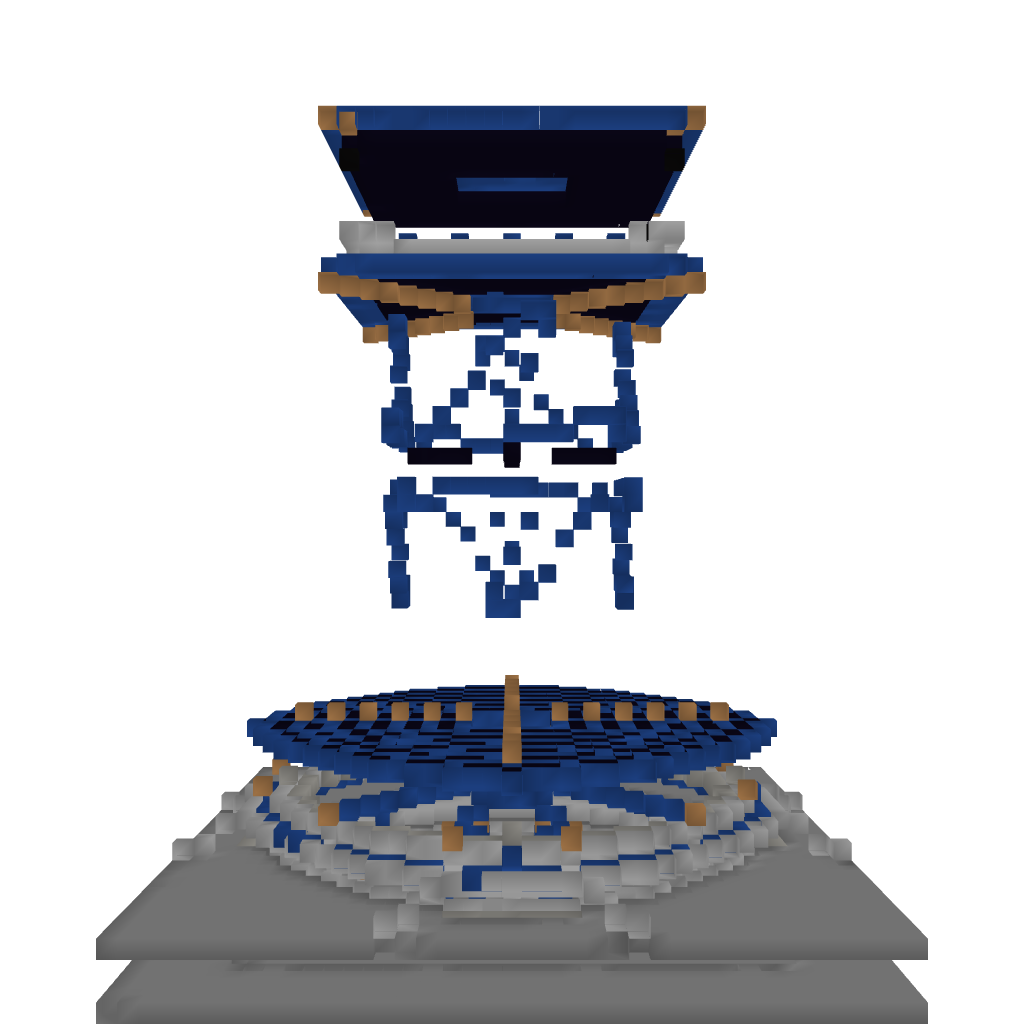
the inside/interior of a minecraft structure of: XP Farm